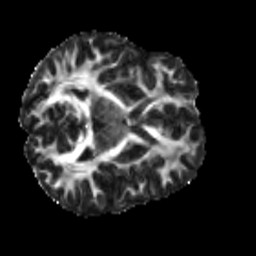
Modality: FA
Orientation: axial
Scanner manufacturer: siemens
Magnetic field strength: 3 T
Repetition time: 4 s
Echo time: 0.0594 s